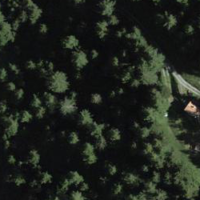
EUNIS habitat code: 43
Species observed at this site:
Astrantia major